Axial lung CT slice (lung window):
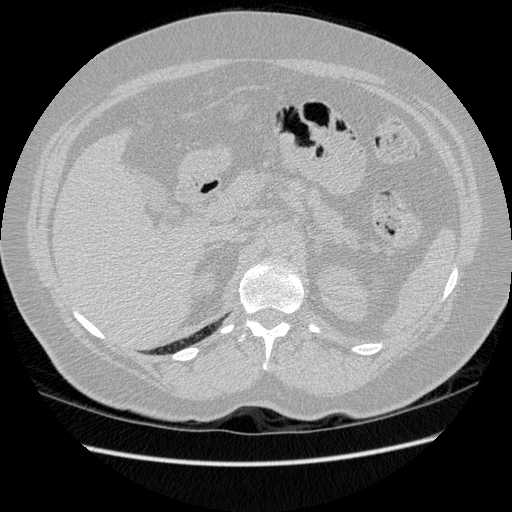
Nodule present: no